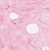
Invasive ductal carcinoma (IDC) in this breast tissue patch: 0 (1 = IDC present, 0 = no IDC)